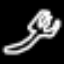
Label: fork